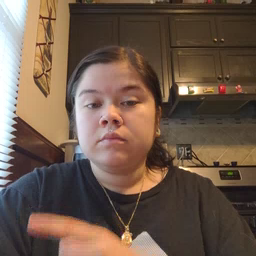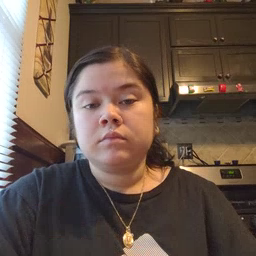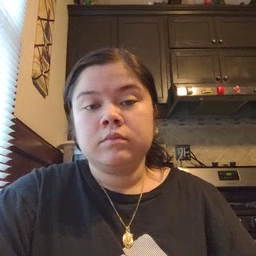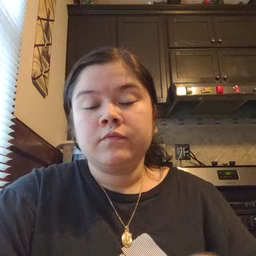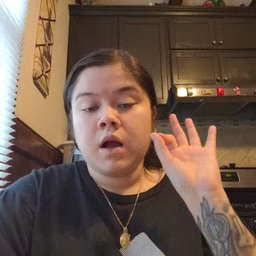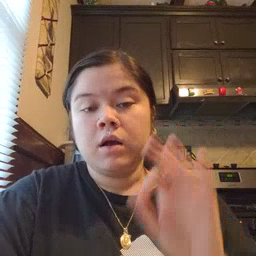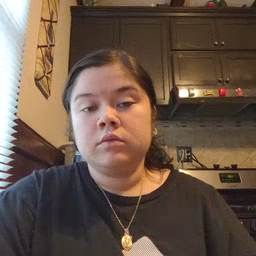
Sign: find